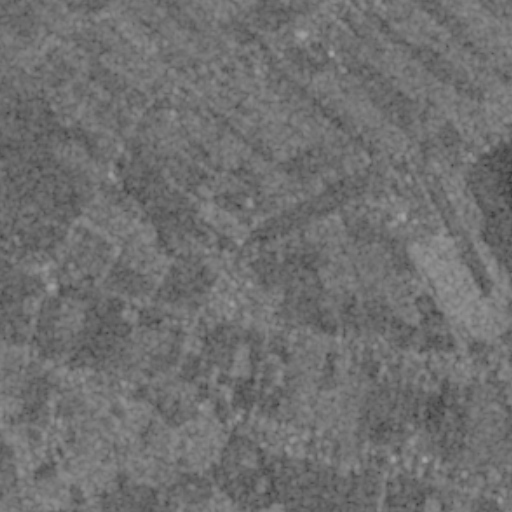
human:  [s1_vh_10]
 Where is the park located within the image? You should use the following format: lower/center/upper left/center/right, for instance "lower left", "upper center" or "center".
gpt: The park is located in the lower right of the image.
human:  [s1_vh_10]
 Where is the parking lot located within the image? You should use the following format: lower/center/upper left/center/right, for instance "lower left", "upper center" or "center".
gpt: The parking lot is located in the lower right of the image.
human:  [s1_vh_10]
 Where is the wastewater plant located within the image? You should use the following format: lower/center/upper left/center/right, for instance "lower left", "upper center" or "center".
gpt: The wastewater plant is located in the upper left of the image.
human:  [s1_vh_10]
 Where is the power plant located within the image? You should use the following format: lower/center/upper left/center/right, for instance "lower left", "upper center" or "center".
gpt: There is no power plant in the image.

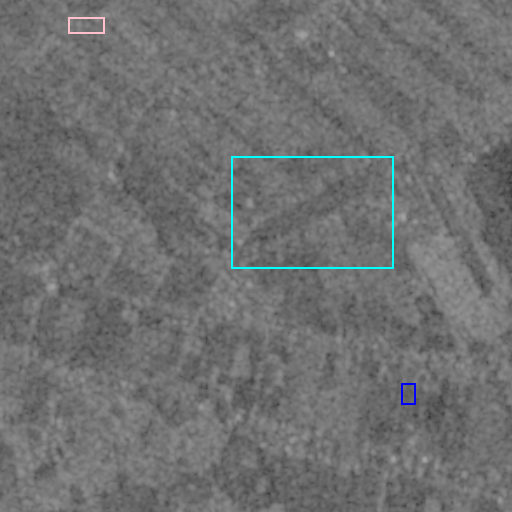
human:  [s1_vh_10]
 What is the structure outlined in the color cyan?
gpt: The structure outlined in cyan is a crop field.
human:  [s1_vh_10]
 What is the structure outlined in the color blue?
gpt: The structure outlined in blue is a park.
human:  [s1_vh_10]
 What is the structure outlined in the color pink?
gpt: The structure outlined in pink is a wastewater plant.
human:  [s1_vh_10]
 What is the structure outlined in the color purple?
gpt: There is no purple outline.